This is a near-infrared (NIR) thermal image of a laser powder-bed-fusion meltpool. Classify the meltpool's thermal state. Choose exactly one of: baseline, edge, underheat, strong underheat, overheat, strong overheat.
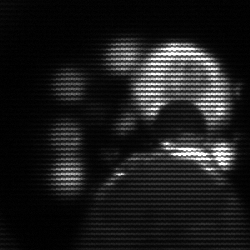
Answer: edge